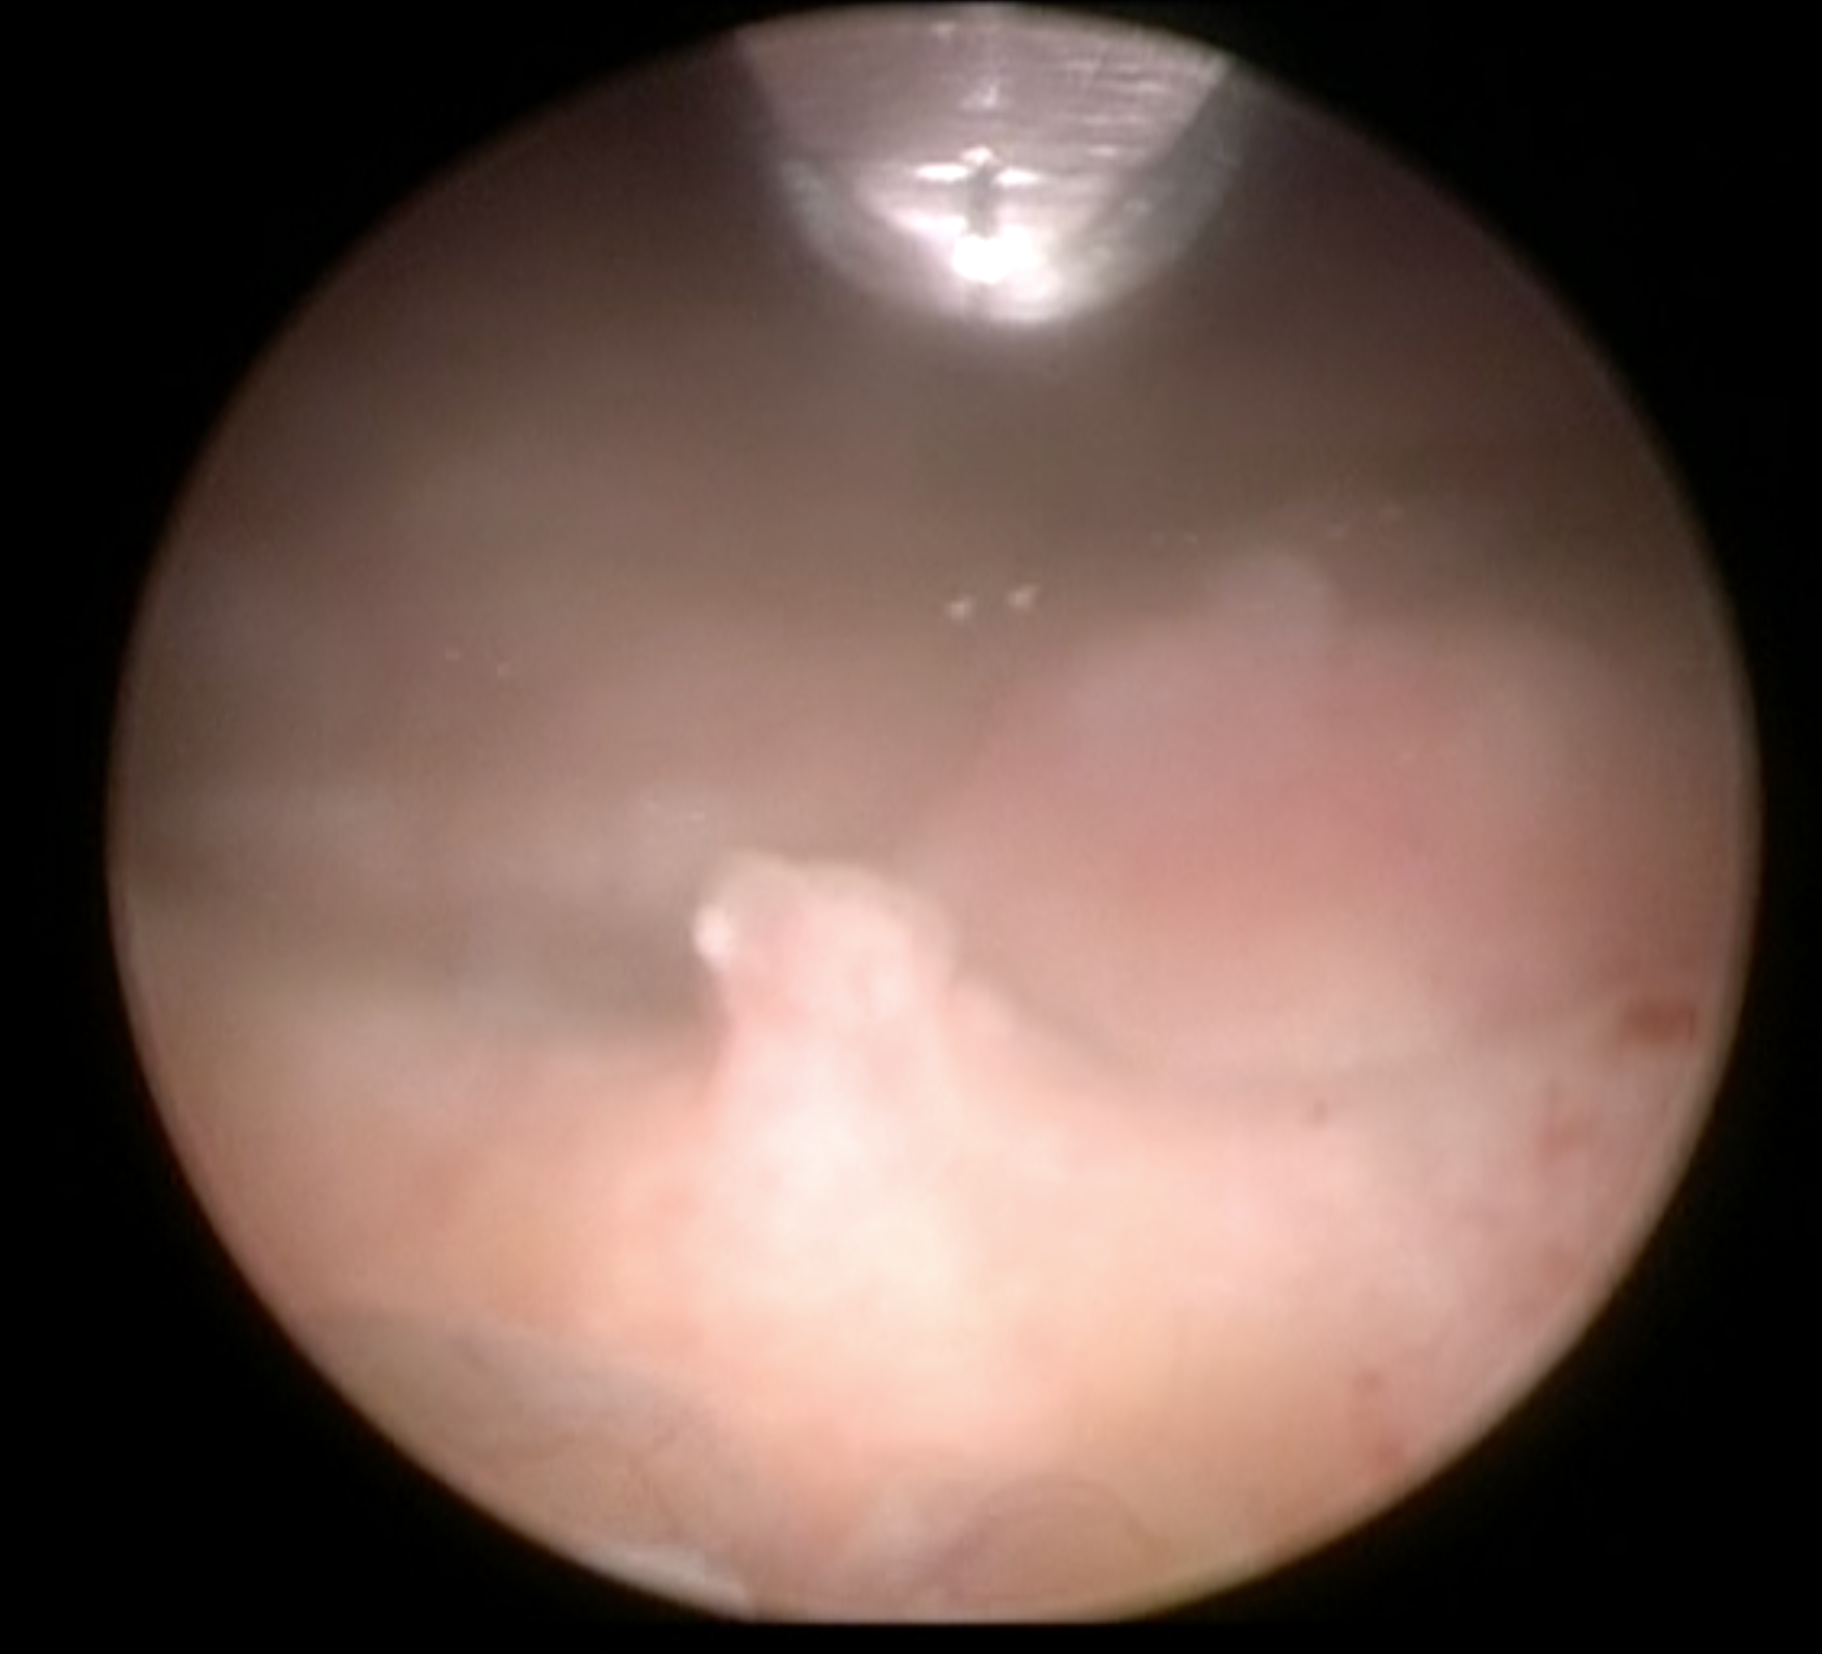
Modality: WLC
Class: Non-malignant
Subclass: BenignNOS
Lesion: L1
Morphology: Papillary
Bladder cancer association: No